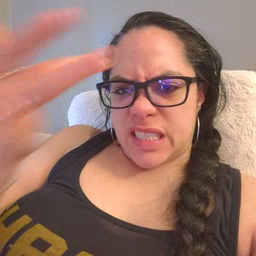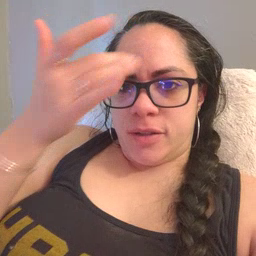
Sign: sick